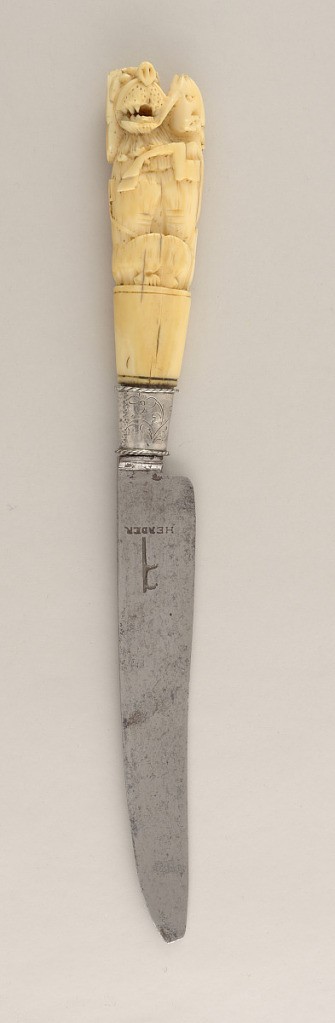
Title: Knife
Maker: Herder
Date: ca. 1690
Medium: ivory, steel, silver
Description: Blade has straight lower edge, upper edge tapering downwards to the point. Flat bolster, silver ferrule engraved with floral sprays. Ivory handle, oval in section, tapered towards blade, carved in relief with stylized lion and unicorn on plinth. (English royal supporters?)